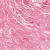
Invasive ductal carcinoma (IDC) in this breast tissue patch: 0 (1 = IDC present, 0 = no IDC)